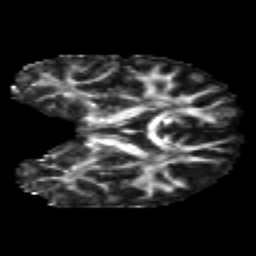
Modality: FA
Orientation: coronal
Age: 20
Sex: male
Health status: healthy
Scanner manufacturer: philips
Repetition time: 7.385 s
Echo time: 0.08599 s